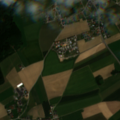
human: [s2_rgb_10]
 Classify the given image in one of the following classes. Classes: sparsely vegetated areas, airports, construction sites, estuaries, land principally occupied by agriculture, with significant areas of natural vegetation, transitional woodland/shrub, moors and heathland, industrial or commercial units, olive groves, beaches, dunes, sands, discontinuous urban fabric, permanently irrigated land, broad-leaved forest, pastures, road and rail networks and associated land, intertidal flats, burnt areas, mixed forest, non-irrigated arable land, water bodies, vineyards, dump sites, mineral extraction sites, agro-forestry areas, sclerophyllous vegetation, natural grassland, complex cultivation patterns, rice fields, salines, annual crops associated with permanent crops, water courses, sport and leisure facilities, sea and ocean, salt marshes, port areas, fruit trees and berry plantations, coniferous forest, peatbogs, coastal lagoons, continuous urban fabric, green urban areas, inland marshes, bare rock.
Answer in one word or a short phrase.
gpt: discontinuous urban fabric, non-irrigated arable land, pastures, complex cultivation patterns, coniferous forest